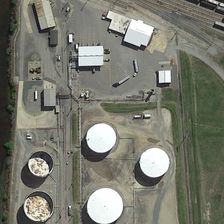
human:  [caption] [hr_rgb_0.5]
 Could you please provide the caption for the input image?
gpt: three white storage tanks are near a piece of green meadows .

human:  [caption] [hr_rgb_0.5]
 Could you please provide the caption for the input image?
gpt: three white storage tanks are near a piece of green meadows .

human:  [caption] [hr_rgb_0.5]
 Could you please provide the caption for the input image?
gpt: the building is white and the lines are blink .

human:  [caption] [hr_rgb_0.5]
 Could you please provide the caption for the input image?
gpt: this is a train station and lines .

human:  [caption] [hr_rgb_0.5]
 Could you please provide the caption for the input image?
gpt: this is a train station and lines .